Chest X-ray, PA view. Patient: 52 years old, sex F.
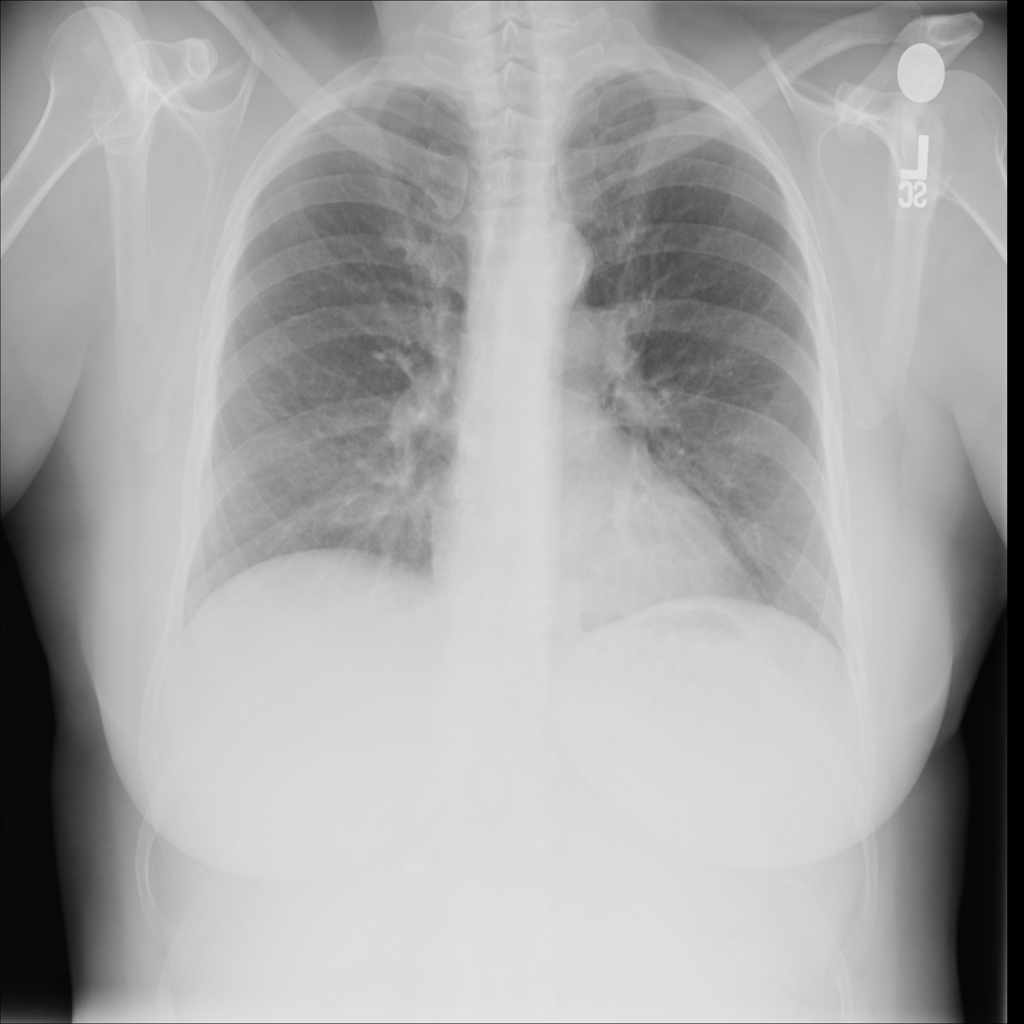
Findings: No Finding